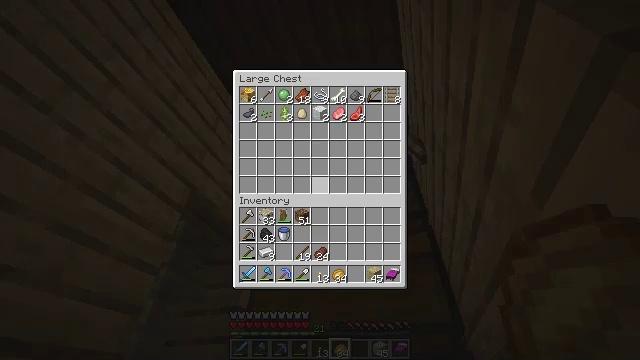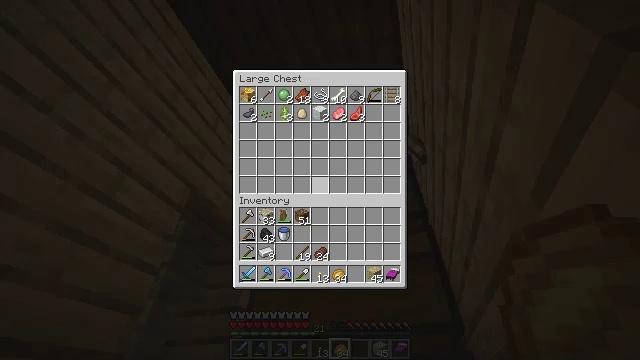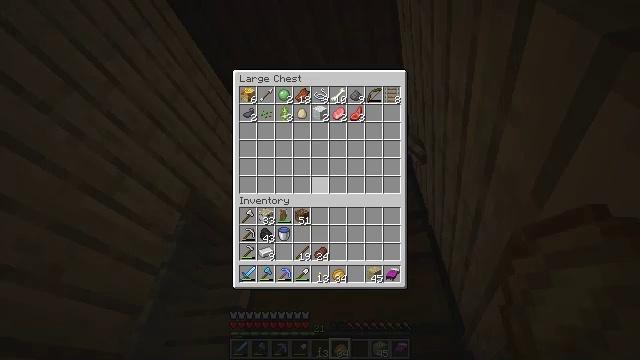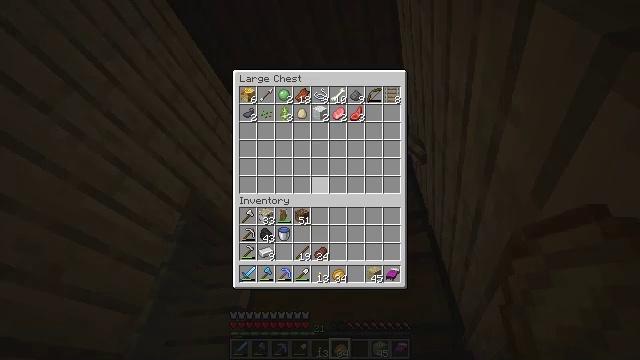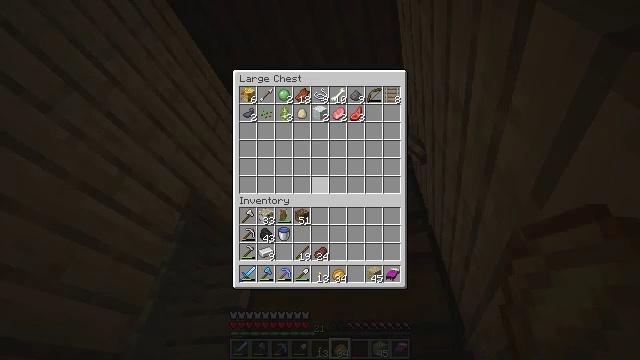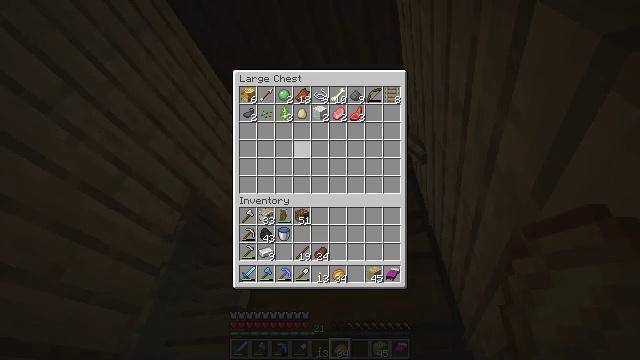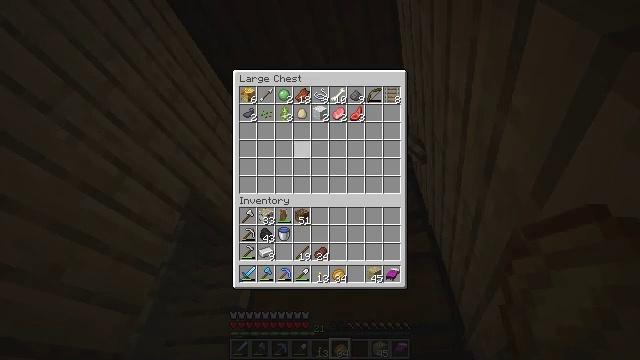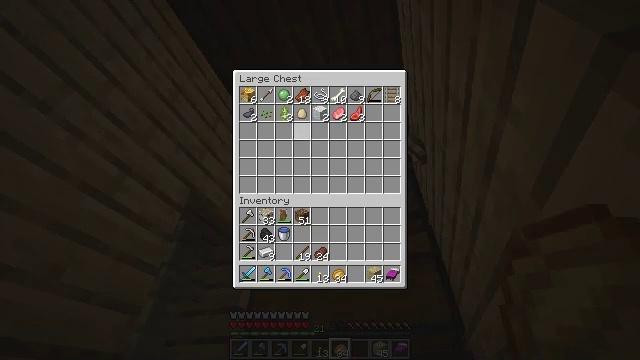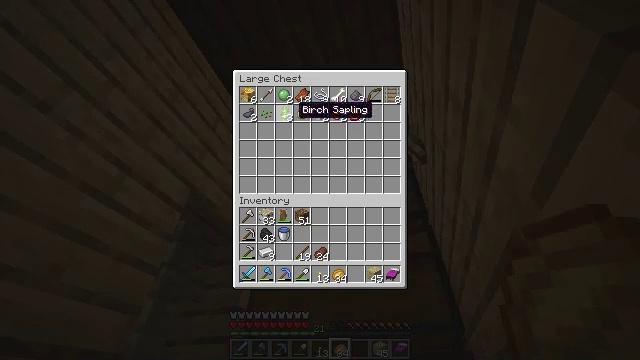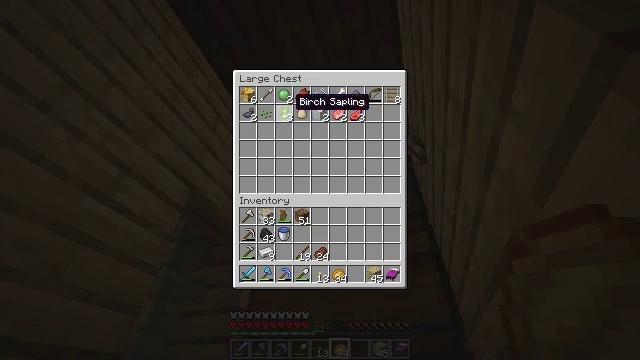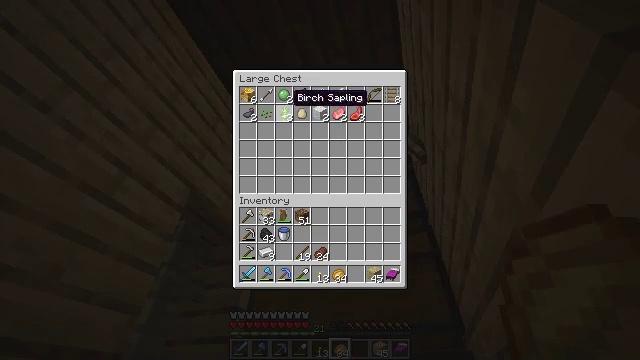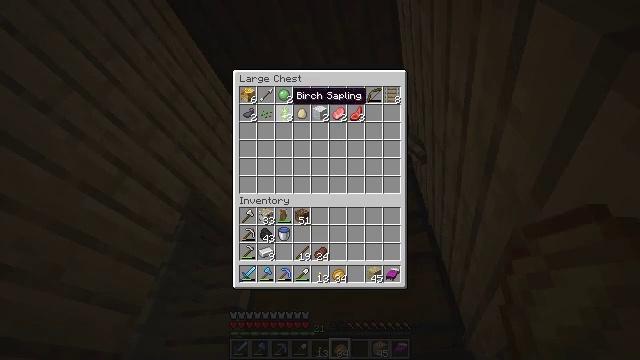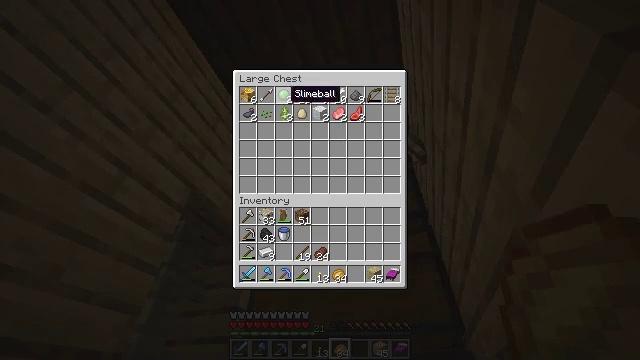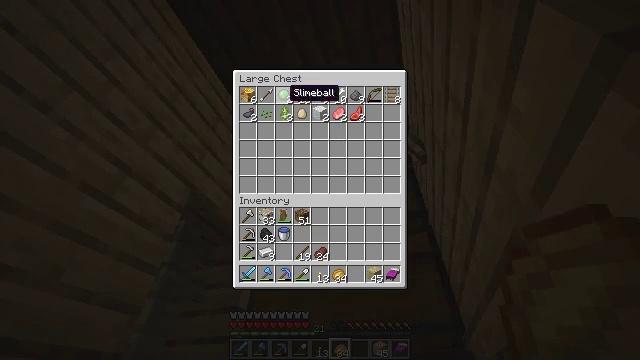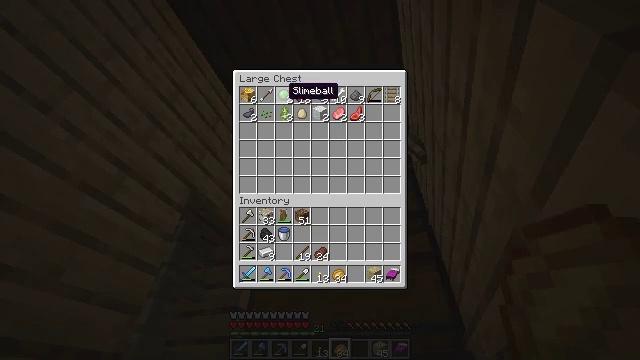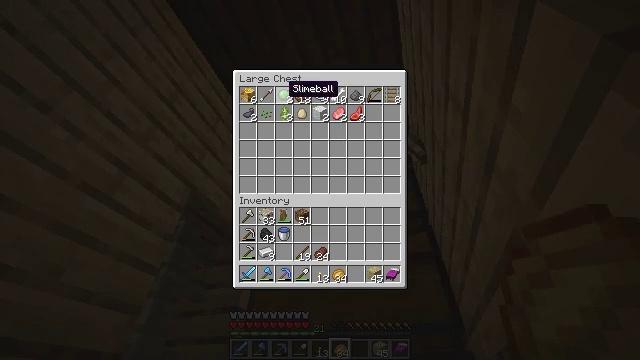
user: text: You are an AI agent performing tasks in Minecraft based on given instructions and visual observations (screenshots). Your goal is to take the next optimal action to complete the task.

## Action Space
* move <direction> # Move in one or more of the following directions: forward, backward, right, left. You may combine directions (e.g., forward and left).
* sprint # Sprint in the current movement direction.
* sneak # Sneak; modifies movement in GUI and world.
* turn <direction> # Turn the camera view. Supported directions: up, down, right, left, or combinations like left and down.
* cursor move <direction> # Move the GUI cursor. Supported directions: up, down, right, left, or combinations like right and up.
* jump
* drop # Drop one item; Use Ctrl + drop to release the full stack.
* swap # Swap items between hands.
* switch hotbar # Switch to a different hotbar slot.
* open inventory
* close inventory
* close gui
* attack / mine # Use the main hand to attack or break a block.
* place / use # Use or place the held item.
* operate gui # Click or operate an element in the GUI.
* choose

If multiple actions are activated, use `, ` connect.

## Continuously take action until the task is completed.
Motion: motion action
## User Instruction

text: Make a lead by crafting with slimeball and string.
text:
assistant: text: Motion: sneak
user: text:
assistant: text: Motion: sneak
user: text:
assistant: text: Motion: sneak
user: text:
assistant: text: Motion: sneak
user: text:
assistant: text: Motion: sneak, cursor move left and up
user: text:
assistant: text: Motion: sneak, cursor move left and up
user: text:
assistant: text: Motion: sneak, cursor move up
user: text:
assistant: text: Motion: cursor move up
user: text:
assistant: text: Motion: cursor move up
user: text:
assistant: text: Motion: no_op
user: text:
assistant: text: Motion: no_op
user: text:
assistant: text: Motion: no_op
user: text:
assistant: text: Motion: no_op
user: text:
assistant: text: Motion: no_op
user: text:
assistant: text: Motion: no_op
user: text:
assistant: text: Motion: no_op
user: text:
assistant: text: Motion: choose
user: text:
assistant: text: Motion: choose
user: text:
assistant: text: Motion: choose
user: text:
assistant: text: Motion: no_op
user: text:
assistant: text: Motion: cursor move right and down
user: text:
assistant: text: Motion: cursor move right and down
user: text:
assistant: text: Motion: cursor move right and down
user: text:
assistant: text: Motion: cursor move right and down
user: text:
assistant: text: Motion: cursor move down
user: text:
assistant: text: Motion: cursor move down
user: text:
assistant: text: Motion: no_op
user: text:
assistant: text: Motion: no_op
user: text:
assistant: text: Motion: no_op
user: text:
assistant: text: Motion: no_op